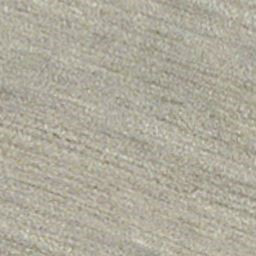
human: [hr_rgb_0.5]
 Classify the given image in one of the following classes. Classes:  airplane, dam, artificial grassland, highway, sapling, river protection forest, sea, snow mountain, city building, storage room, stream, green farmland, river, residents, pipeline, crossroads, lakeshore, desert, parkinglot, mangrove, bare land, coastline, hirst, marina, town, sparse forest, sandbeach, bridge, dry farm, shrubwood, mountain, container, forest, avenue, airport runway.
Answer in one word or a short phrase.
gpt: dry farm